四年级 · 画法几何学
画一个与 $\angle 1$ 大小相同的角, 并标出度数。

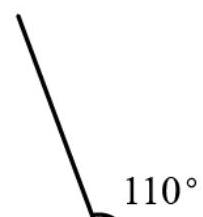
答案: 见详解

【分析】首先量出已知角的度数是 $110^{\circ}$, 然后根据角的画法, 先画一条射线, 让量角器的中心与射线的一个端点重合, 在量角器的刻度上找到 $110^{\circ}$ 的地方点一个点, 最后连接两点即可。

【详解】作图如下:

【点睛】本题考查了角的度量和测量角的能力, 结合题意分析解答即可。

19. 答案:$149999999 ; 50000000$

【分析】省略亿位后面的尾数, 就先找到亿位, 然后看亿位后面的一个数（千万位上的数）是否大于 5 , 当千万位上的数小于 5 时就直接省略, 当千万位上的数大于或等于 5 时就直接向前进“"”后再省略,最后在数的末尾加一个“亿”字; 因此最大数是通过“四舍”得到的, 最小数是通过“五入”得到的; 依此解答。

【详解】根据分析可知, 要使这个数最大, 则这个数是一个九位数, 亿位上的数是 1 , 千万位上的数是 4, 百万位、十万位、万位、千位、百位、十位、个位上的数都是 9 , 即这个数最大是 149999999 。要使这个数最小, 则这个数是一个八位数, 且千万位上的数是 5 , 其它位上的数都是 0 , 即这个数最
小是 50000000 。

答: 这个数最大是 149999999 , 最小是 50000000。

【点睛】解答此题的关键是要熟练掌握整数近似数的计算与大数的比较。
解析: 答案: 见详解

【分析】首先量出已知角的度数是 $110^{\circ}$, 然后根据角的画法, 先画一条射线, 让量角器的中心与射线的一个端点重合, 在量角器的刻度上找到 $110^{\circ}$ 的地方点一个点, 最后连接两点即可。

【详解】作图如下:

【点睛】本题考查了角的度量和测量角的能力, 结合题意分析解答即可。

19. 答案:$149999999 ; 50000000$

【分析】省略亿位后面的尾数, 就先找到亿位, 然后看亿位后面的一个数（千万位上的数）是否大于 5 , 当千万位上的数小于 5 时就直接省略, 当千万位上的数大于或等于 5 时就直接向前进“"”后再省略,最后在数的末尾加一个“亿”字; 因此最大数是通过“四舍”得到的, 最小数是通过“五入”得到的; 依此解答。

【详解】根据分析可知, 要使这个数最大, 则这个数是一个九位数, 亿位上的数是 1 , 千万位上的数是 4, 百万位、十万位、万位、千位、百位、十位、个位上的数都是 9 , 即这个数最大是 149999999 。要使这个数最小, 则这个数是一个八位数, 且千万位上的数是 5 , 其它位上的数都是 0 , 即这个数最
小是 50000000 。

答: 这个数最大是 149999999 , 最小是 50000000。

【点睛】解答此题的关键是要熟练掌握整数近似数的计算与大数的比较。